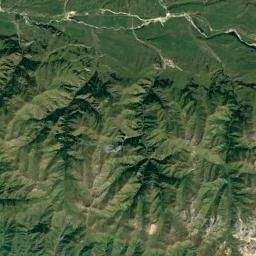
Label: mountain